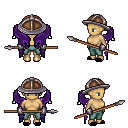
a pixel art fantasy rpg character, female body template, human, tanned skin, purple wings, teal pants, white long mohawk hairstyle, chain helm, metal gloves, black slippers, spear, four views (front, back, left, right), 2x2 character sprite sheet, small pixel art, hard edges, no anti-aliasing